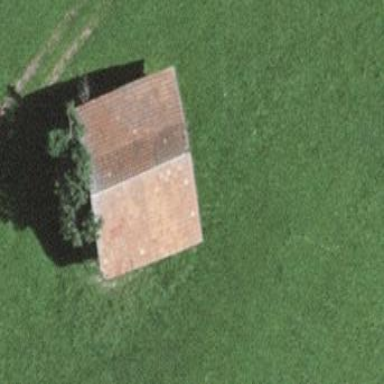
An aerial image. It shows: Rural barn.